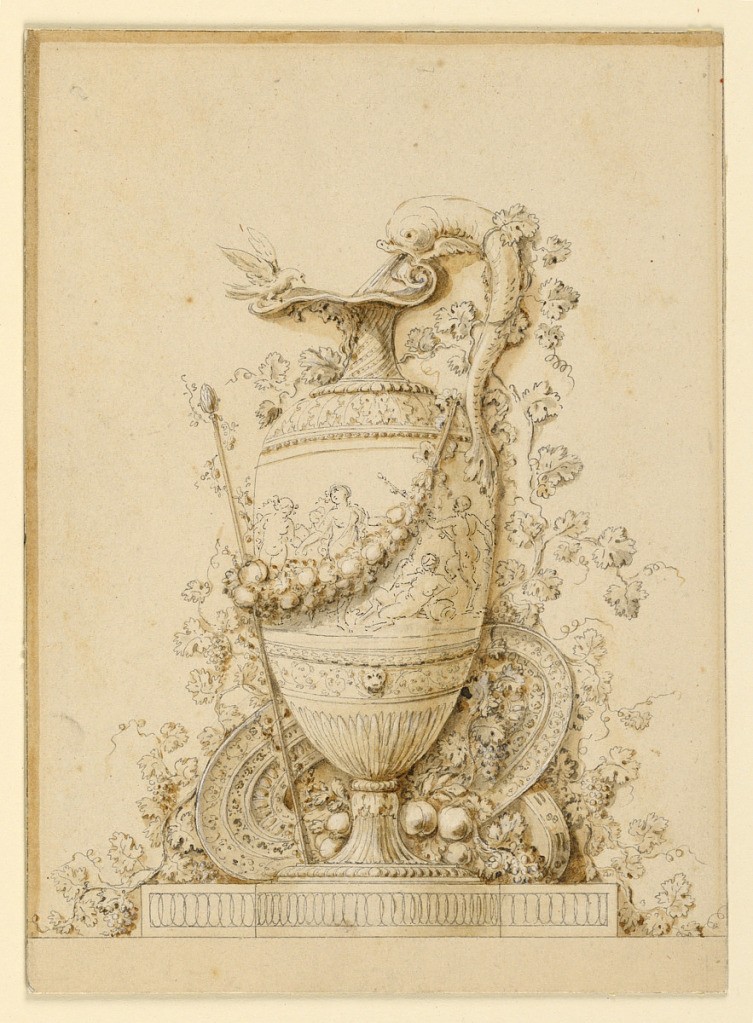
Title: Design for a panel decoration showing a ewer, for a plate in the "Recueil d' Ornements"
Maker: Gilles Paul Cauvet, French, 1731–1788
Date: ca. 1775
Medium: Black chalk, pen and ink, brush and wash
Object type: Drawing
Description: A thyrsus is fastened to a pitcher by a festoon. The pitcher shows bacchic scenes; water pours from the dolphin forming the handle. A grape vine grows around it. Plates and fruit on the base.